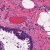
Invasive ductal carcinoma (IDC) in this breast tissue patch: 0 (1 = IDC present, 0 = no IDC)